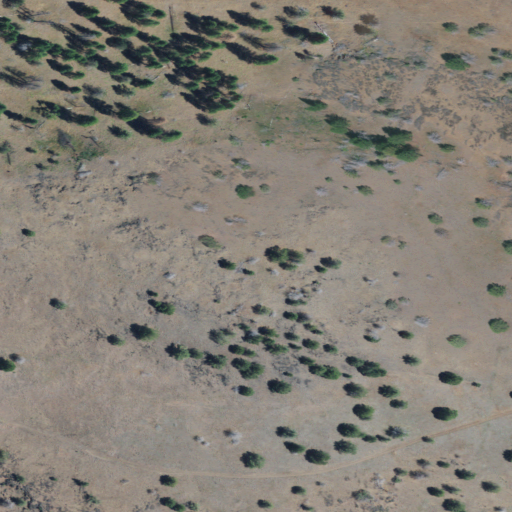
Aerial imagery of ridge(s) in Oregon named Trail Ridge containing grassland, evergreen forest, and shrub